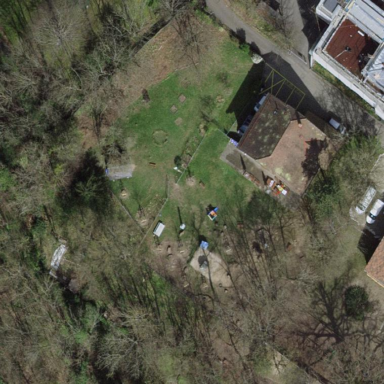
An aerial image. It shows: Garden surrounded by fence.